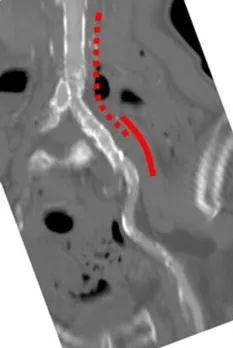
Computed tomography findings. There was no limb stenosis or kinking after endovascular aneurysm repair (dotted line left graft limb, solid line, SMART. stent).
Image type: radiology (ct)